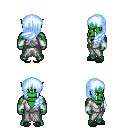
a pixel art fantasy rpg character, male body template, orc, green skin, white robe, magenta pants, white cyan left-swept hairstyle, white cloth bracers, gray slippers, four views (front, back, left, right), 2x2 character sprite sheet, small pixel art, hard edges, no anti-aliasing